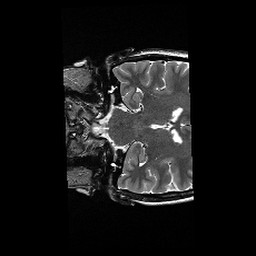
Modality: T2w
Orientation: coronal
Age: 29
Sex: female
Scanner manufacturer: siemens
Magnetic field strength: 3 T
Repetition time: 6.1 s
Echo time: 0.104 s